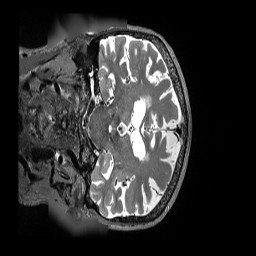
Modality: T2w
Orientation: coronal
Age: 89
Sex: female